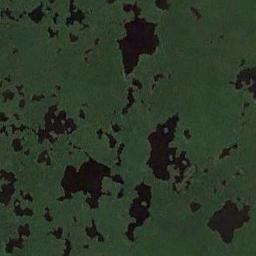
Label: wetland